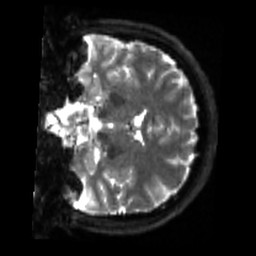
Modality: sbref
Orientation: coronal
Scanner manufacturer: siemens
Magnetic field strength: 3 T
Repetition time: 4 s
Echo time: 0.0594 s